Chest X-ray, AP view. Patient: 65 years old, sex M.
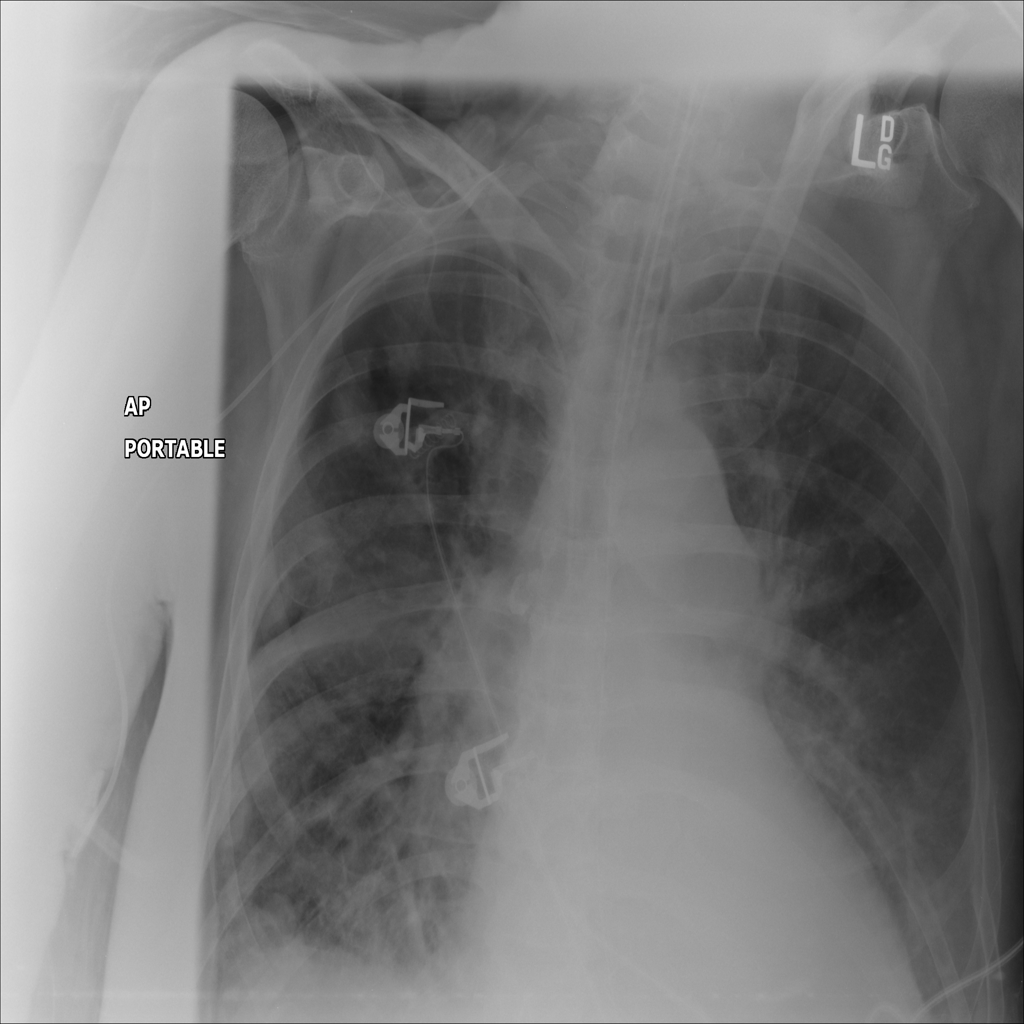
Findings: Atelectasis, Effusion, Mass